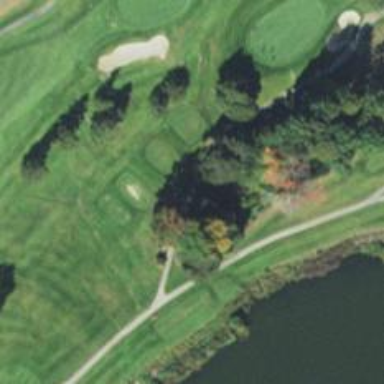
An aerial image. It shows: Service road designated as golf cart path.